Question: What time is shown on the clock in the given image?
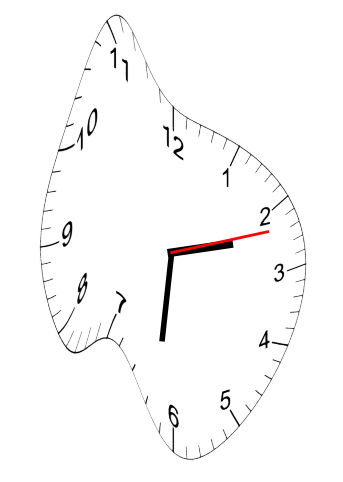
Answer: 02:31:12